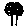
Label: tree